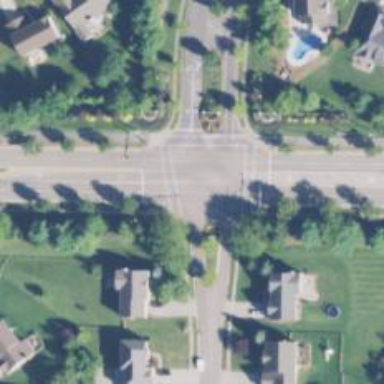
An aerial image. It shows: Residential road.